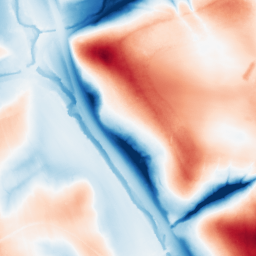
Category: edge_preserving
Decomposition family: guided
Decomposition parameters: radius: 32
eps: 1
Upsampling method: sinc_blackman
Upsampling parameters: scale: 2
kernel_size: 16
Upsampling scale: 2